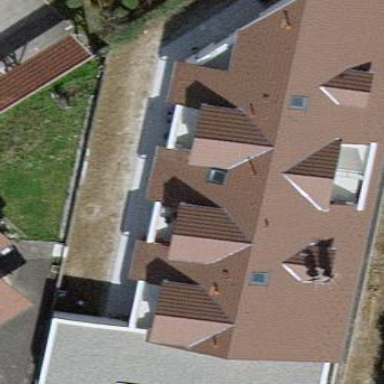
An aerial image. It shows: Apartments building with gabled roof oriented along the structure.